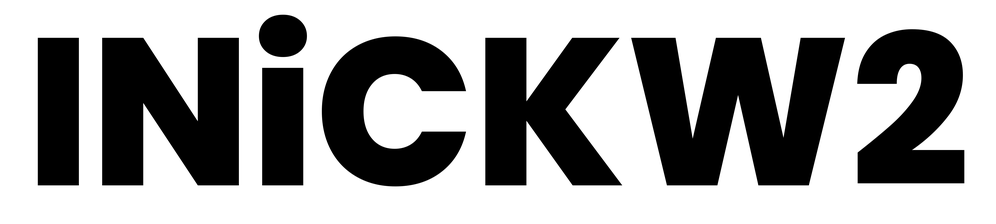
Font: Poppins-ExtraBold